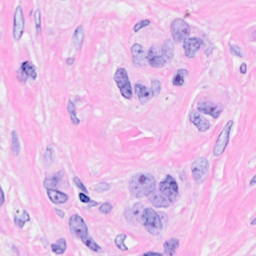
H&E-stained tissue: Breast